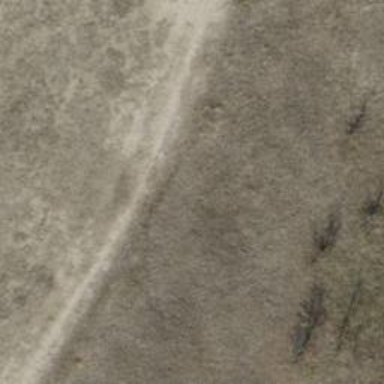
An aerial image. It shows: Path on the ground.